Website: crate-barrel
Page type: store-pickup
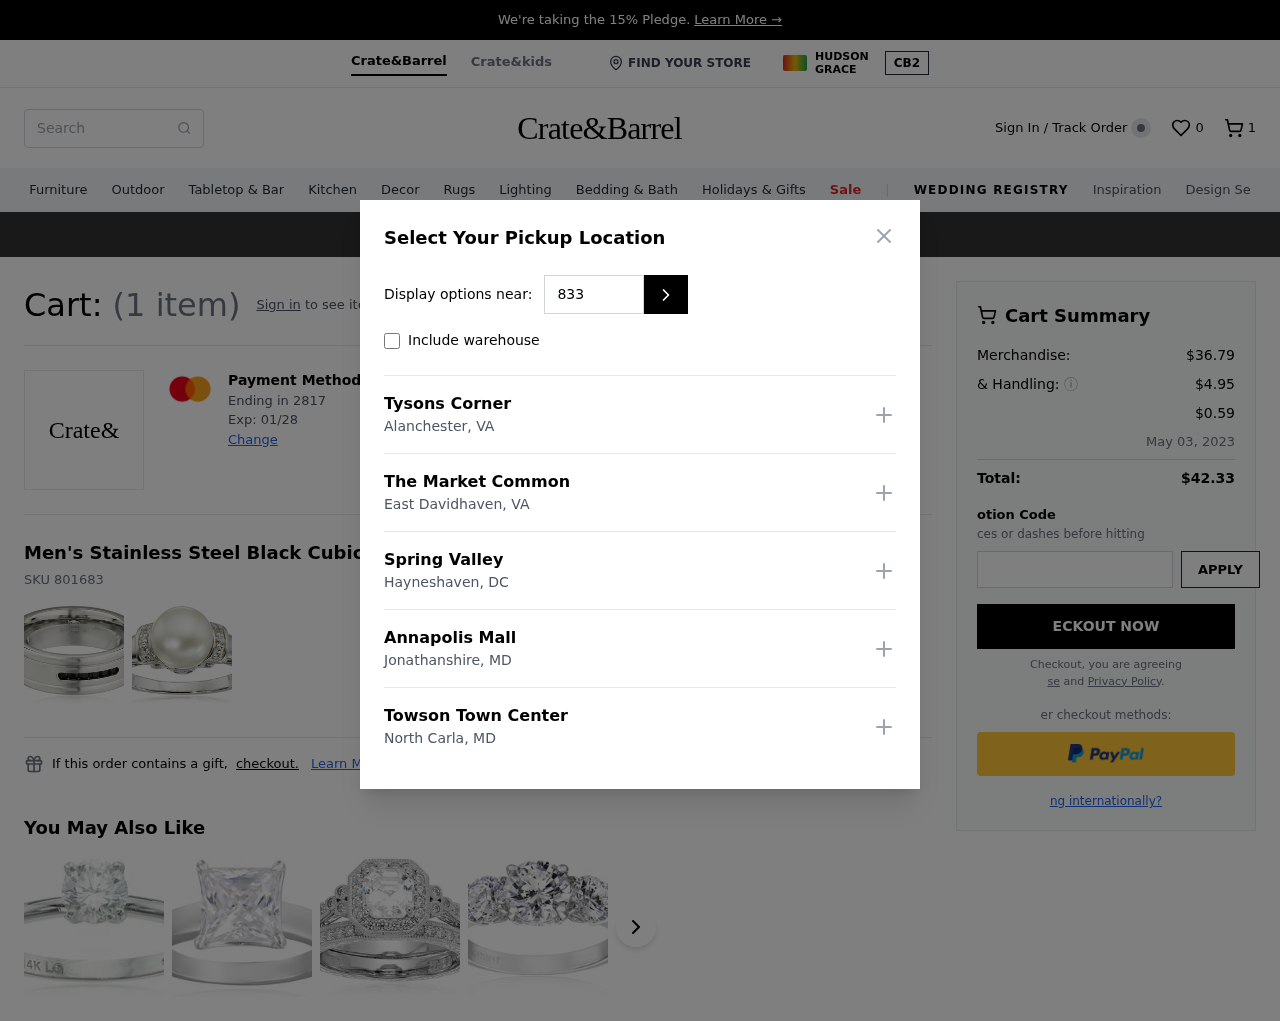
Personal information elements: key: PII_CARD_EXPIRY
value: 01/28
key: PII_CARD_LAST4
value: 2817
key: PII_LOCATION1_CITY
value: Alanchester
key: PII_LOCATION1_NAME
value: Tysons Corner
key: PII_LOCATION1_STATE
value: VA
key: PII_LOCATION2_CITY
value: East Davidhaven
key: PII_LOCATION2_NAME
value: The Market Common
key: PII_LOCATION2_STATE
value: VA
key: PII_LOCATION3_CITY
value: Hayneshaven
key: PII_LOCATION3_NAME
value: Spring Valley
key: PII_LOCATION3_STATE
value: DC
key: PII_LOCATION4_CITY
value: Jonathanshire
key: PII_LOCATION4_NAME
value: Annapolis Mall
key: PII_LOCATION4_STATE
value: MD
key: PII_LOCATION5_CITY
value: North Carla
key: PII_LOCATION5_NAME
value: Towson Town Center
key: PII_LOCATION5_STATE
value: MD
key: PII_POSTCODE
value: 83312
Product elements: key: PRODUCT1_NAME
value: Men's Stainless Steel Black Cubic Zirconia Ring, Size 11
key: PRODUCT1_SKU
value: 801683
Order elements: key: ORDER_NUM_ITEMS
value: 1
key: ORDER_NUM_ITEMS
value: (1 item)
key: ORDER_SUBTOTAL
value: $36.79
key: ORDER_SHIPPING_COST
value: $4.95
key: ORDER_SURCHARGE
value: $0.59
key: ORDER_DELIVERY_DATE
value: May 03, 2023
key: ORDER_TOTAL
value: $42.33
Search elements: key: HEADER_SEARCH
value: Search
Other elements: key: WISHLIST_NUM_ITEMS
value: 0